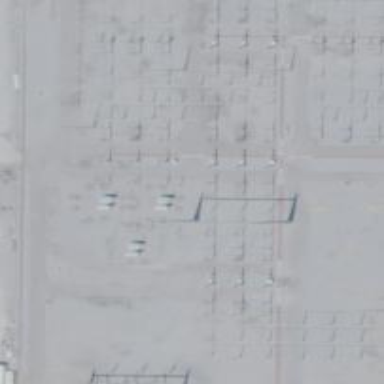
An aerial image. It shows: Switch used for power control.